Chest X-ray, PA view. Patient: 51 years old, sex F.
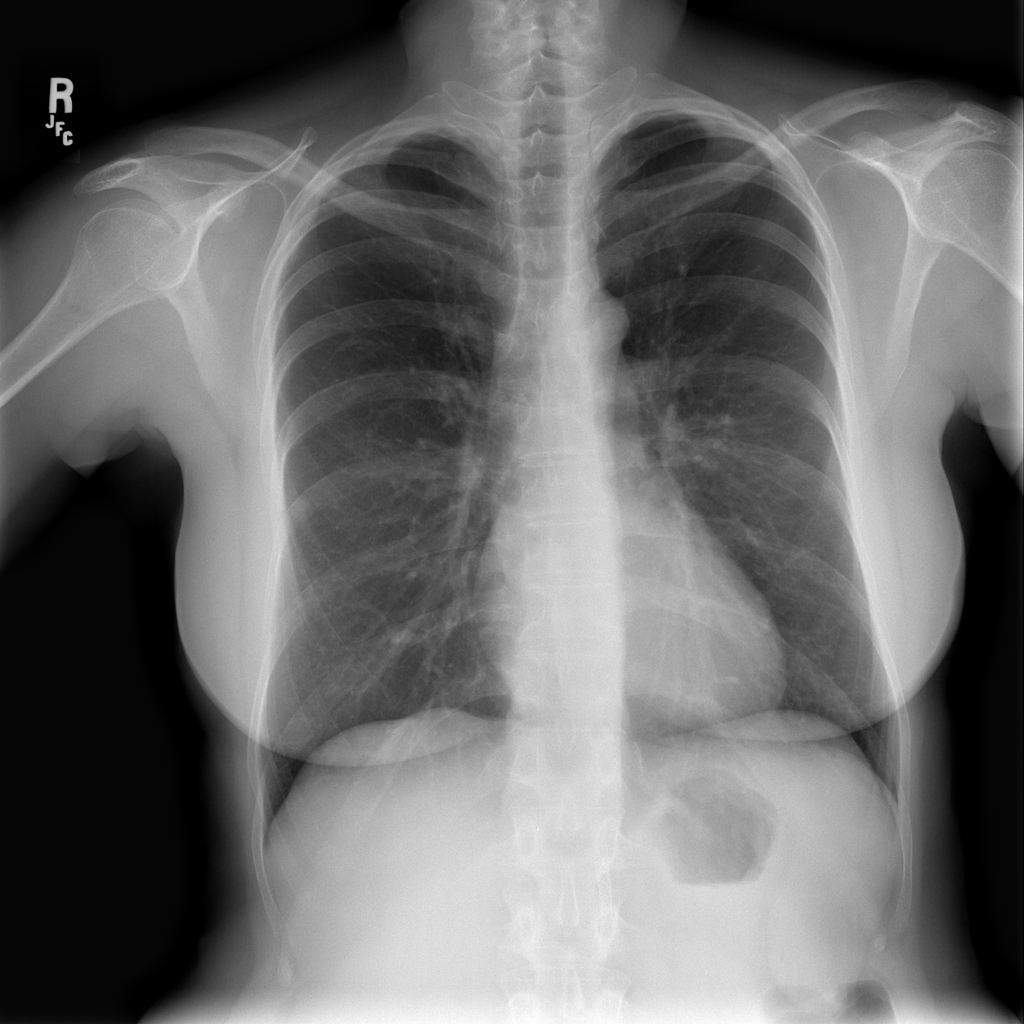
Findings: No Finding